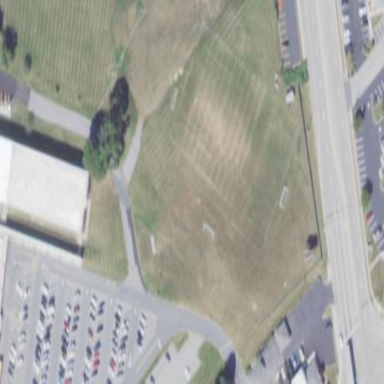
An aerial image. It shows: Lacrosse pitch for leisure land.